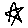
Label: star